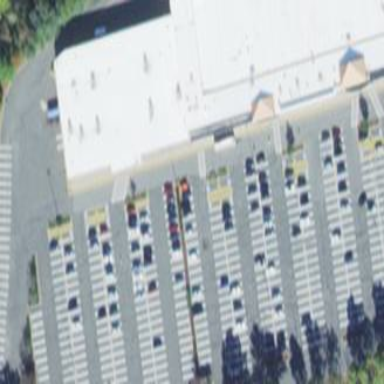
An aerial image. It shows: Department store building.